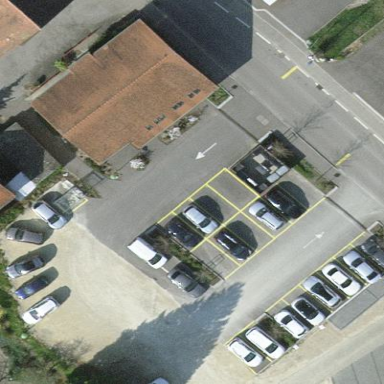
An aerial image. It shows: Parking area with surface.